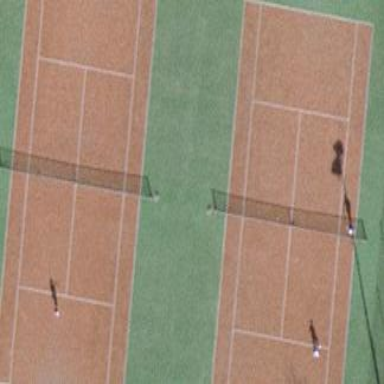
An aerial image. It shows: Tennis court on pitch.